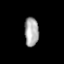
Tissue: prostate
Cell type: T cells
Senescence score: 0.6922
Nuclear area (px): 402
Mean DAPI intensity: 168.306